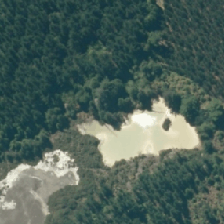
Land cover: lake_pond